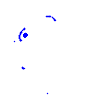
Particle: electron